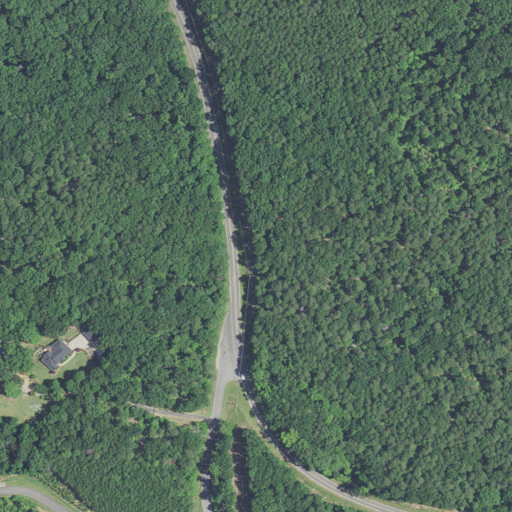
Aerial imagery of gap in North Carolina named Dixon Gap containing deciduous forest, evergreen forest, mixed forest, open development, and low intensity development